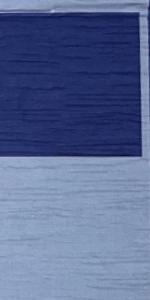
Label: Empty